Interaction volume radius: 5 \u00c5
Interaction volume height: 10 \u00c5
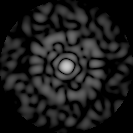
Disorder parameter: 0.892